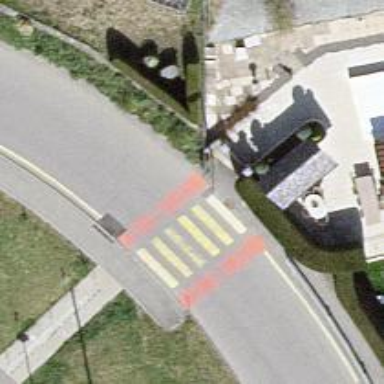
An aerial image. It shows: Uncontrolled zebra crossing on the road.